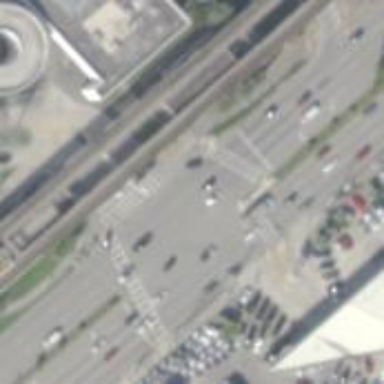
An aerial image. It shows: Crossing road.